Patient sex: F
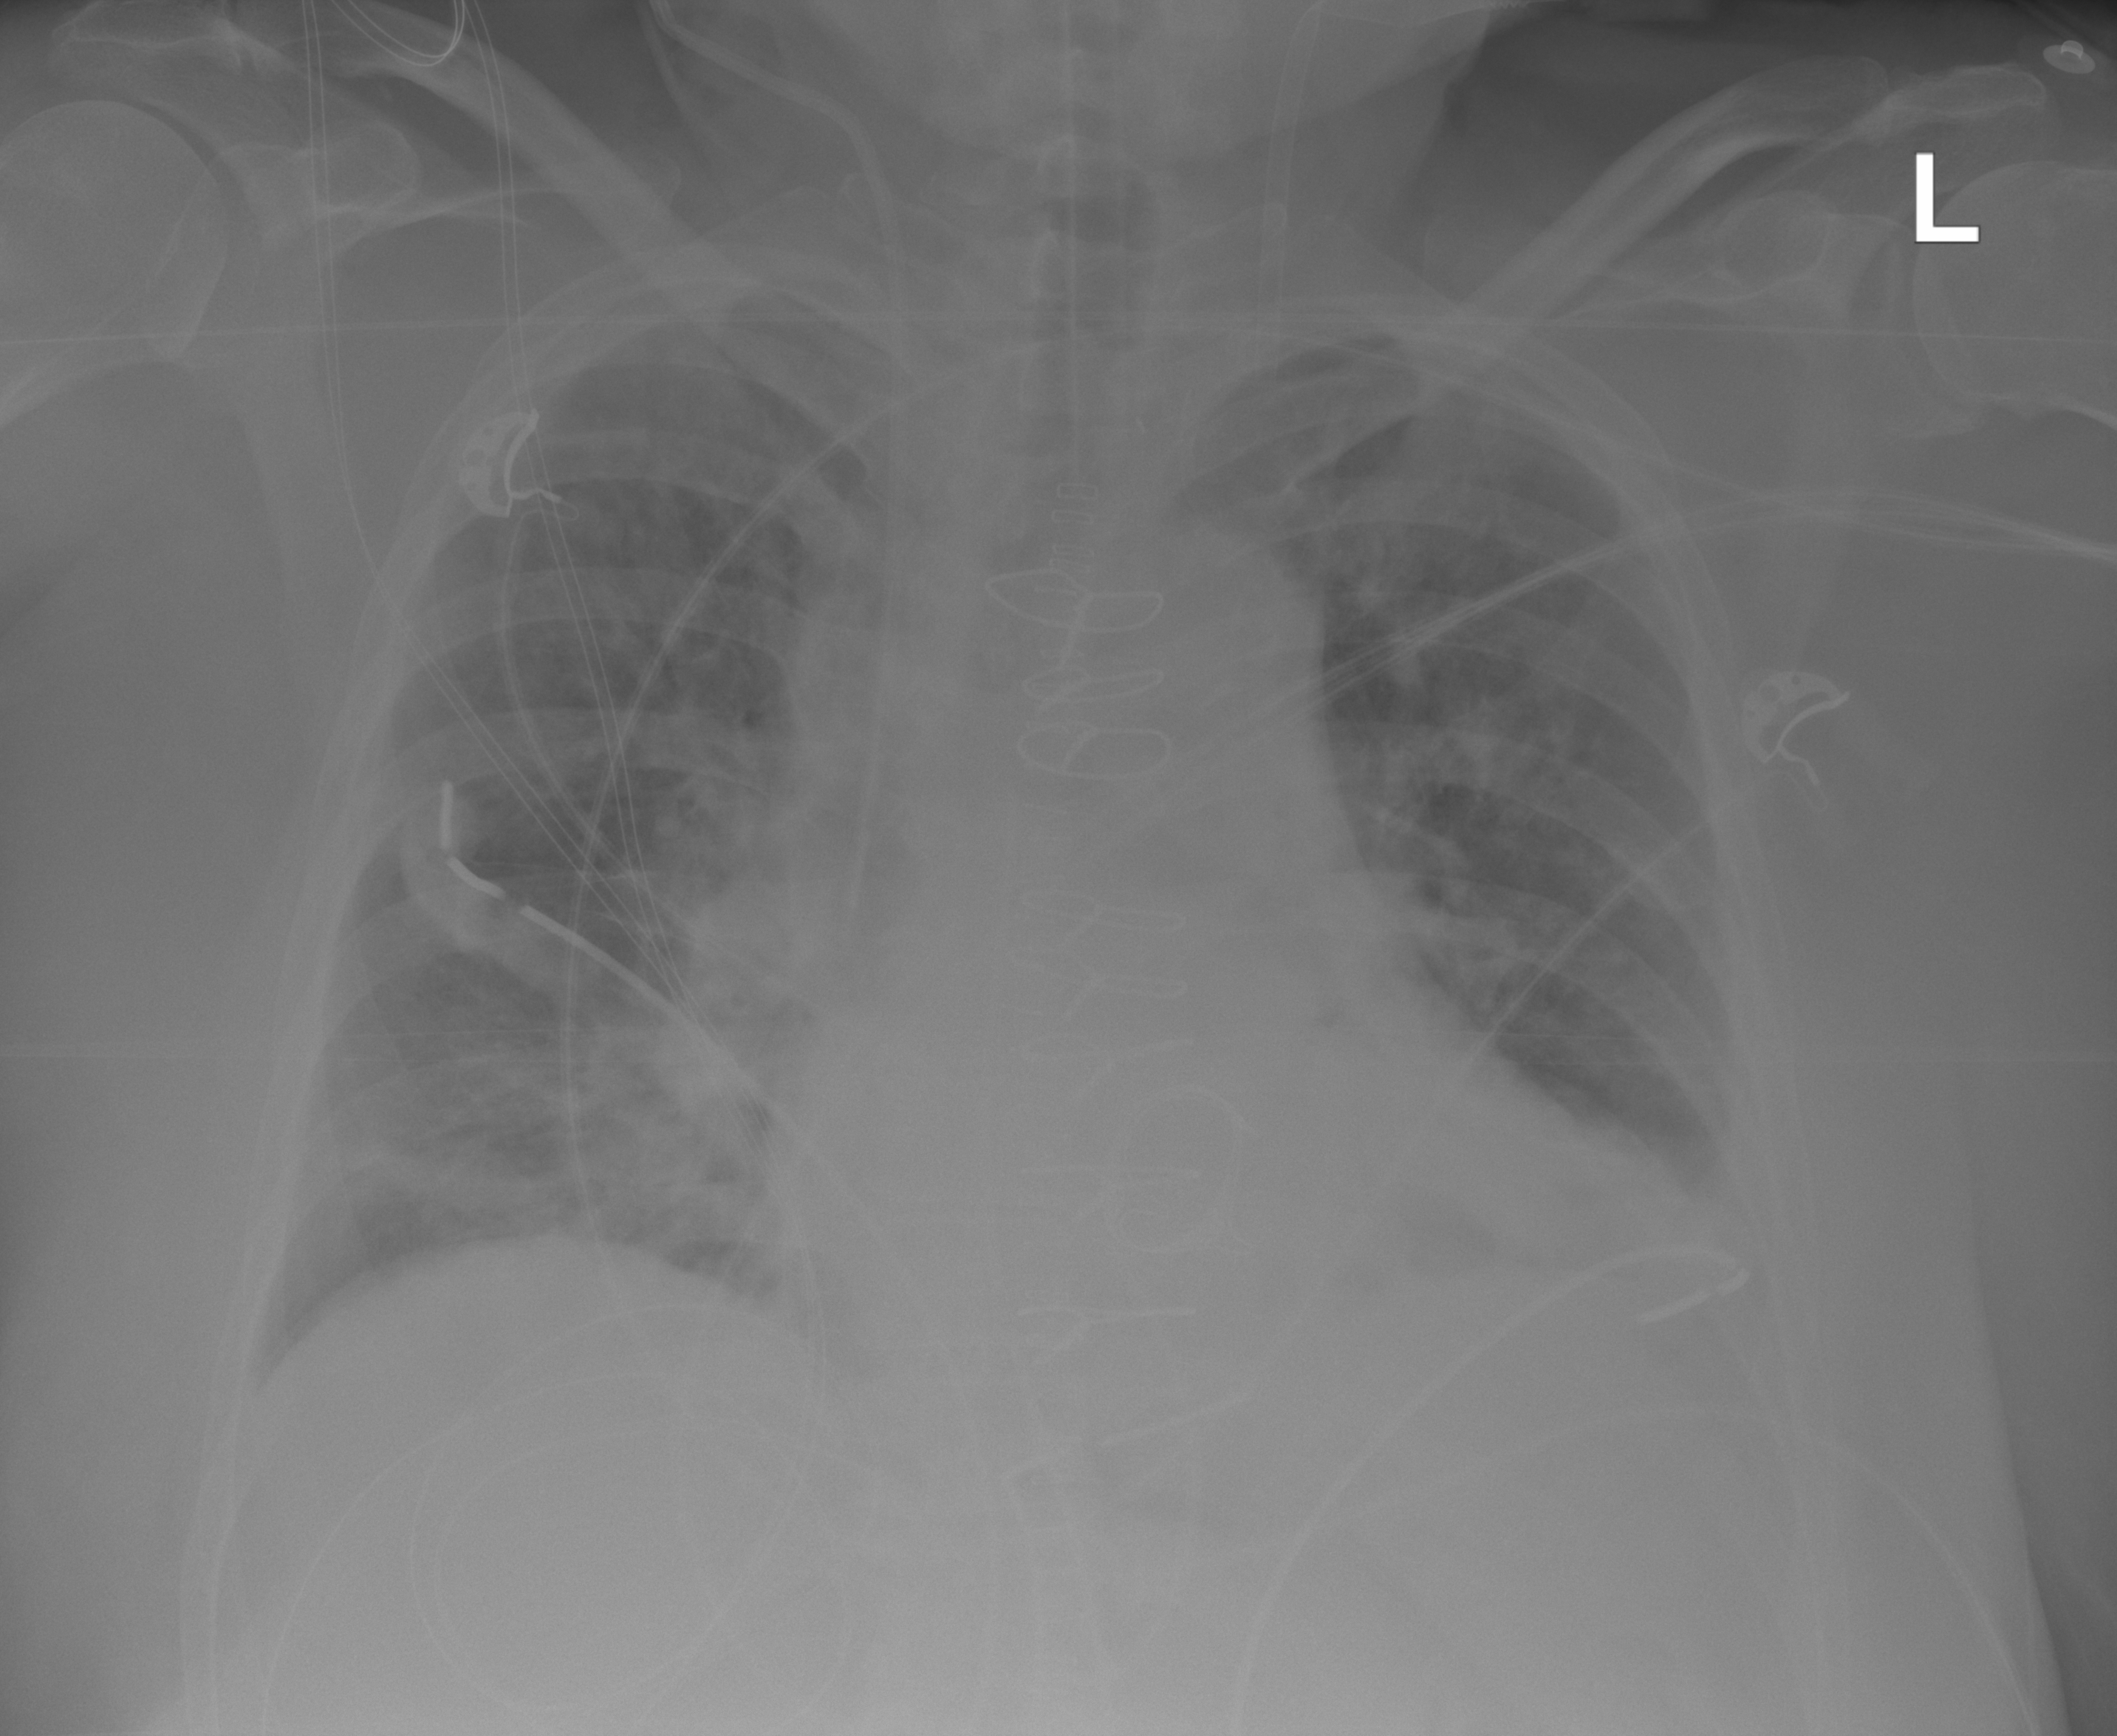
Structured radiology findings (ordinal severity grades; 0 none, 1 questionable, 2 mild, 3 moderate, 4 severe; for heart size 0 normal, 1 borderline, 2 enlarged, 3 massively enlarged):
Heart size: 2
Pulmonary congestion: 2
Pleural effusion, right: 0
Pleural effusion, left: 2
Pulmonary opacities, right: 0
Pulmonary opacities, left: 0
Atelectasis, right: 0
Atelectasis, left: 2